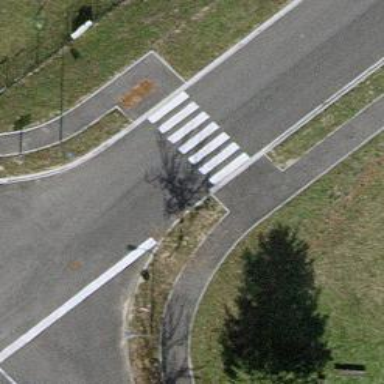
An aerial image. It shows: Marked crossing on the road.